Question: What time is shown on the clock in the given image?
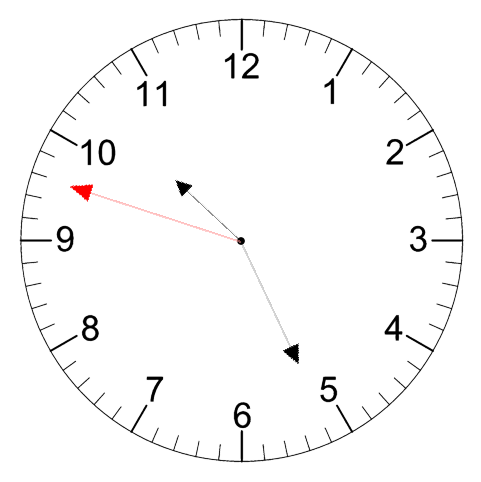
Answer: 10:25:48